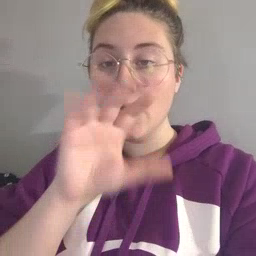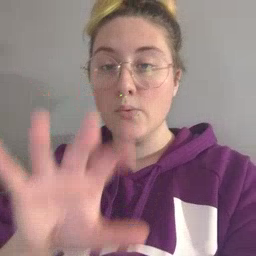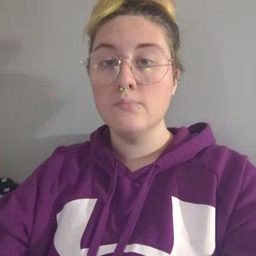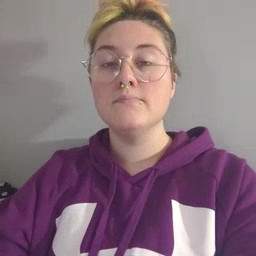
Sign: blow